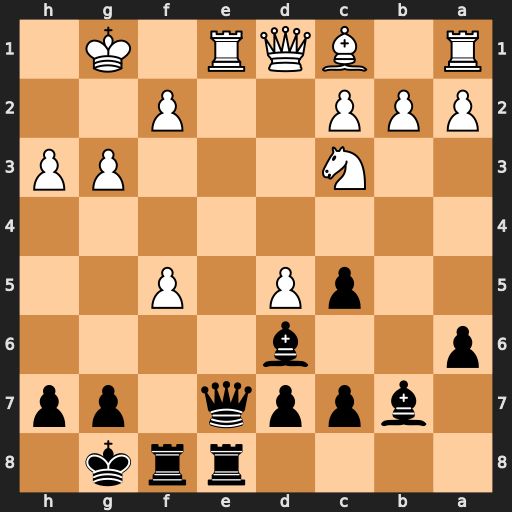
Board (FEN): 4rrk1/1bppq1pp/p2b4/2pP1P2/8/2N3PP/PPP2P2/R1BQR1K1
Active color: b
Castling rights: -
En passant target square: -
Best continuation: Qxe1+ Qxe1 Rxe1+